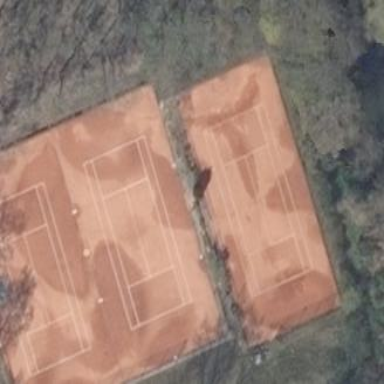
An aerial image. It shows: Tennis pitch with clay surface for leisure sports.